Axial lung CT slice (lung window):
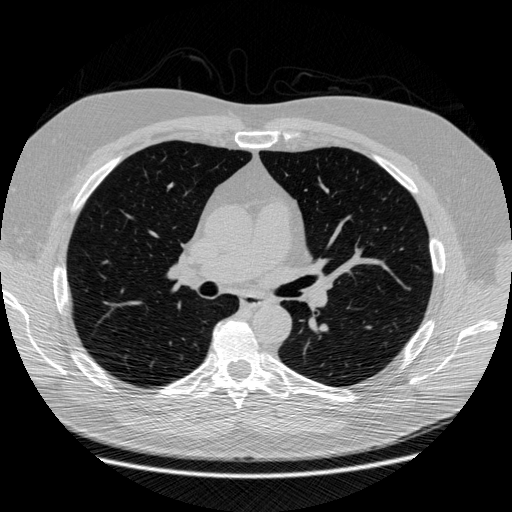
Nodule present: no